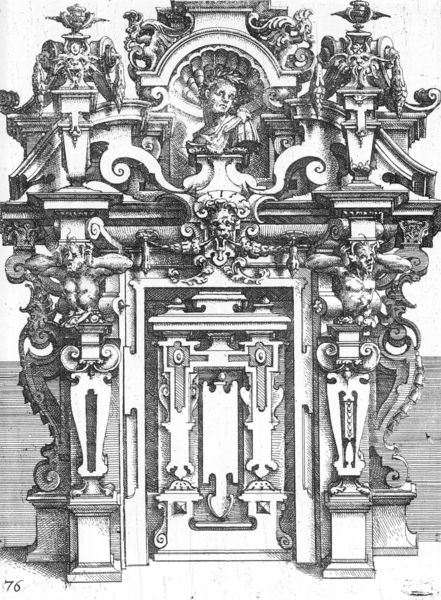
Titel: Architectura (Nürnberg 1598)
Künstler: Wendel Dietterlin
Schlagwörter: kopf, weiß, grau, hell, schwarz, säule, tür, zeichnung, architektur, barock, gesicht, sockel, girlande, renaissance, statue, grafik, büste, podest, nische, linie, kohle, druck, schraffur, kunst, rom, volute, muschel, geometrie, einbuchtung, rollwerk, #76